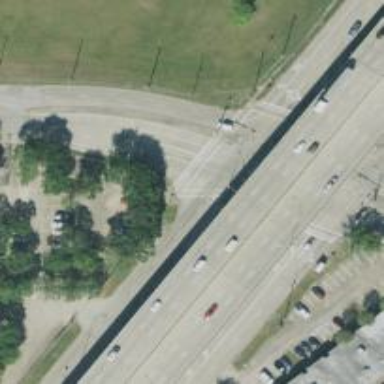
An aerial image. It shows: Trunk link highway.